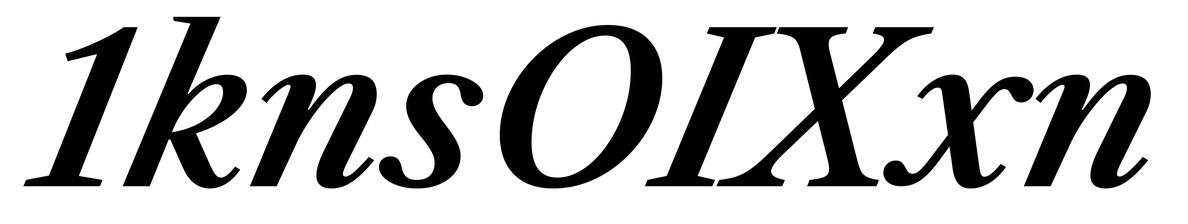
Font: LibreCaslonText-Italic_SemiBold_Italic